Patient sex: F
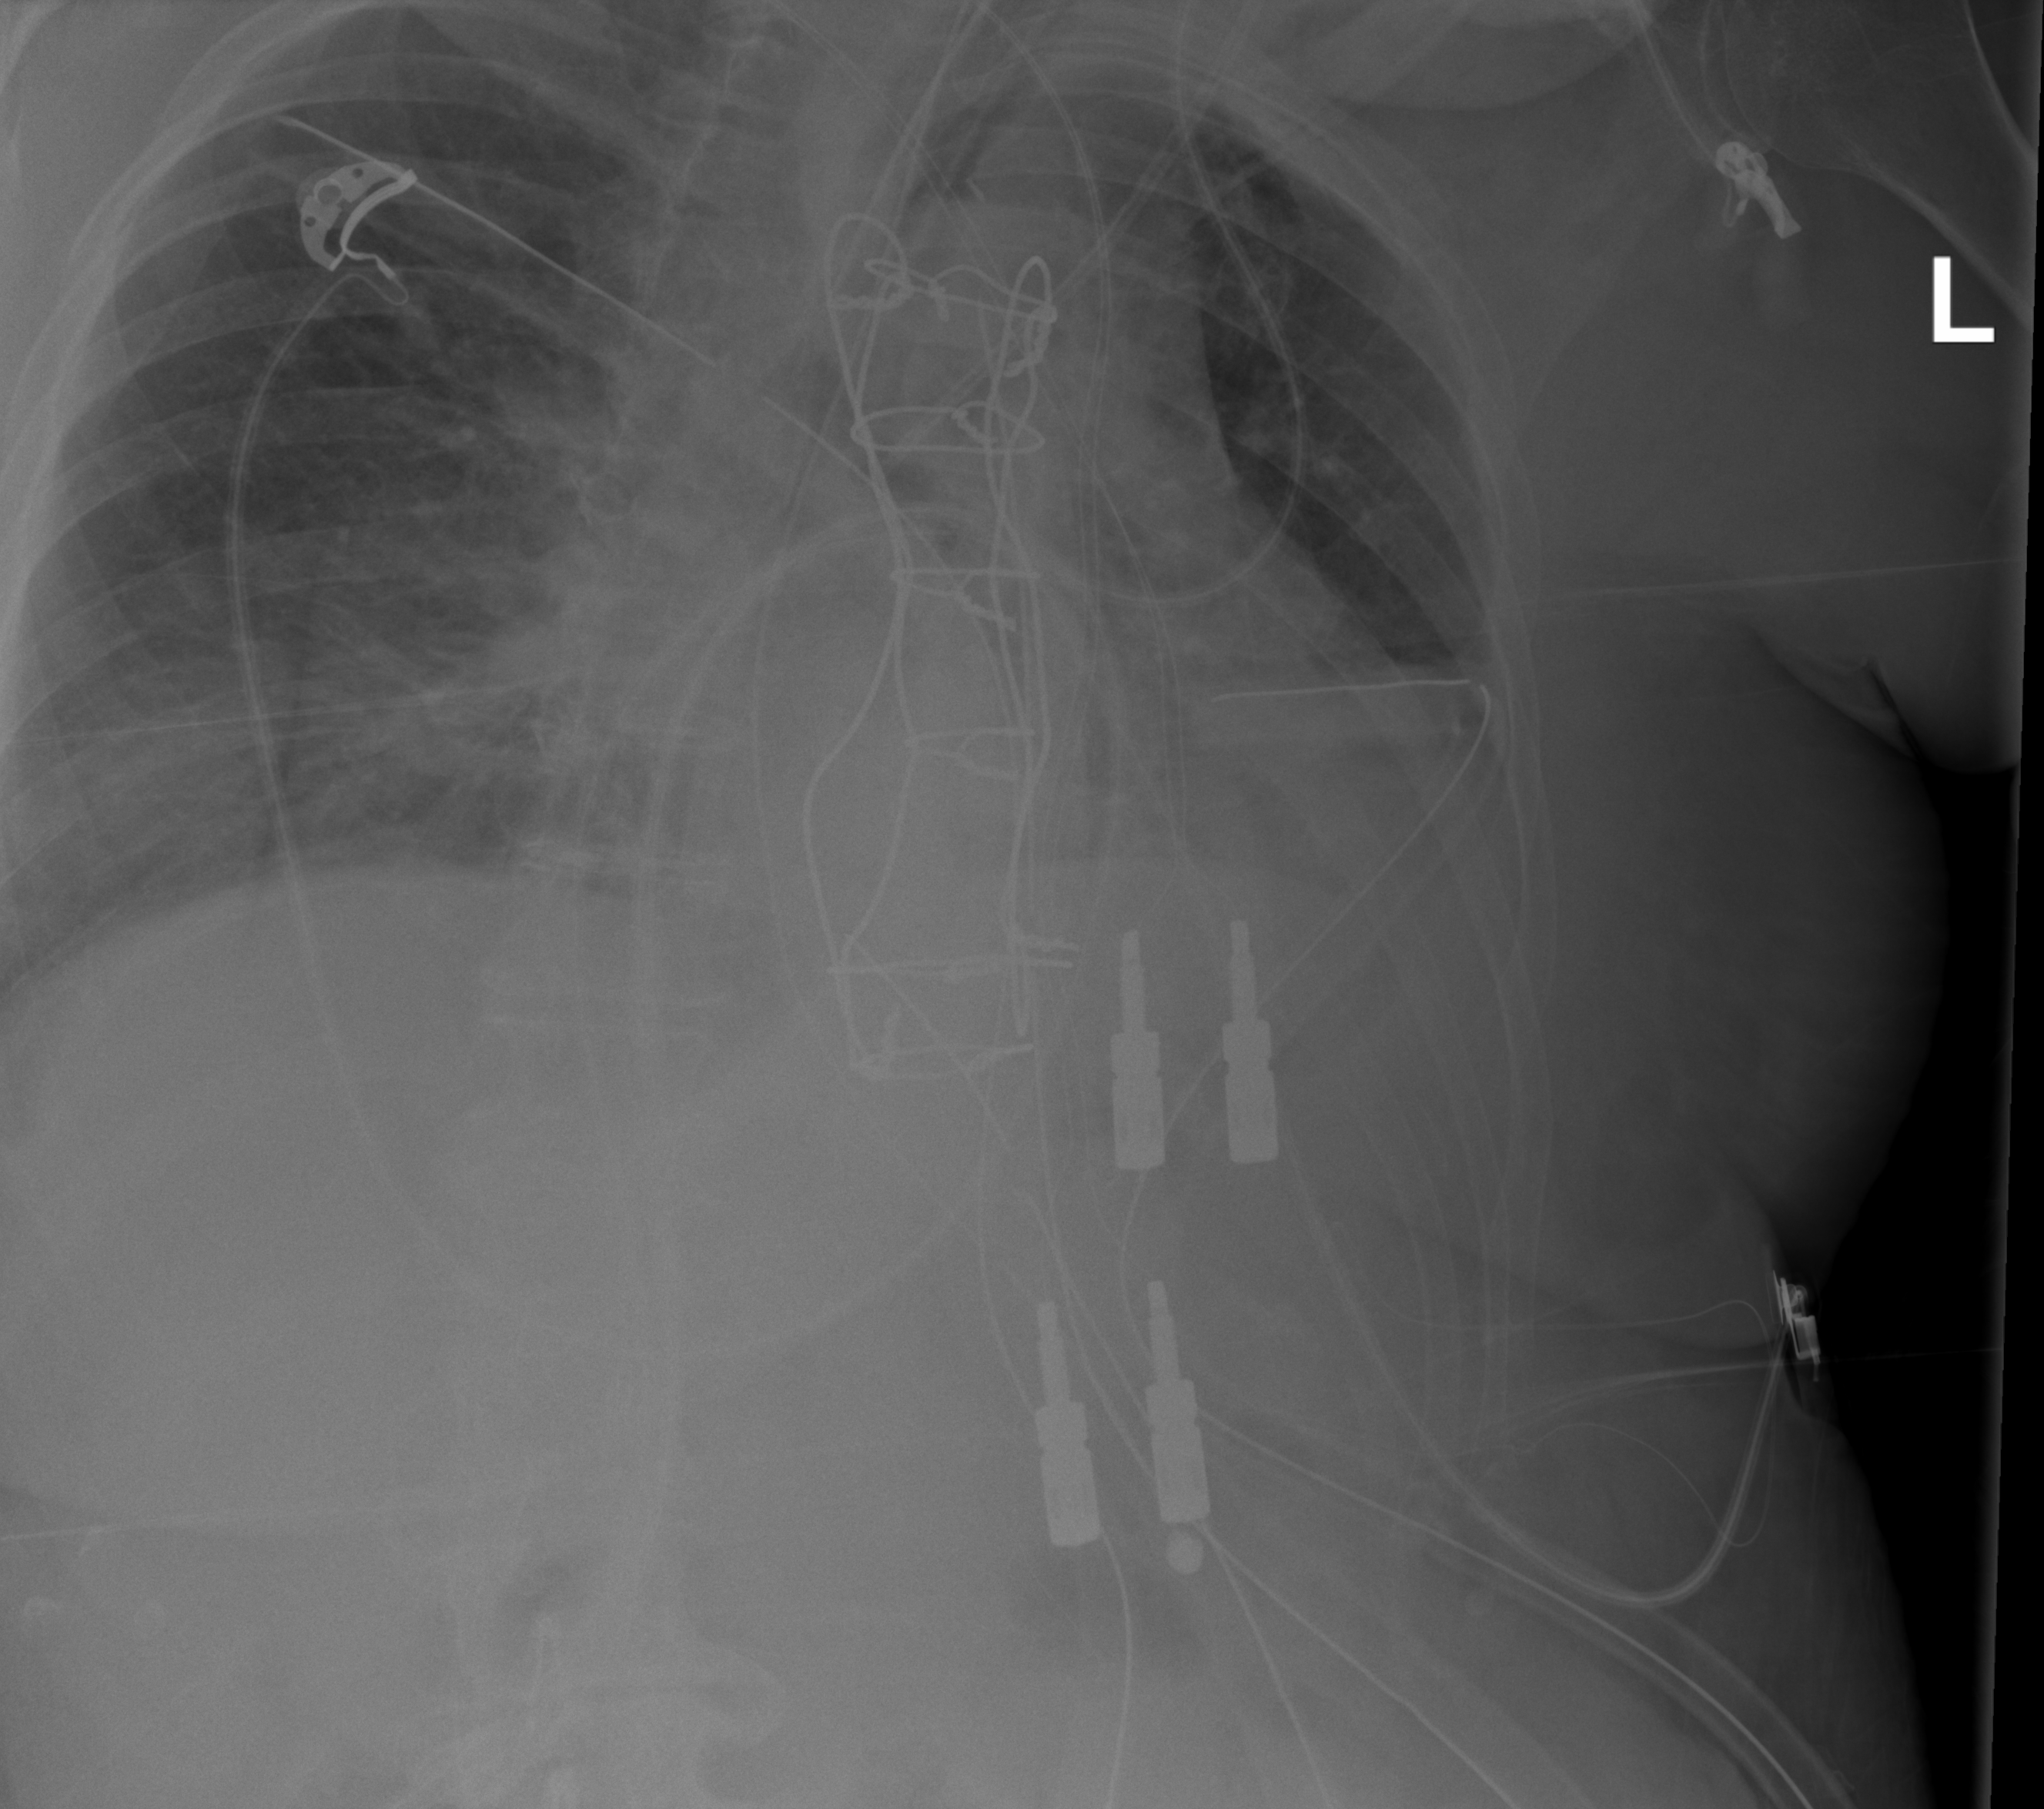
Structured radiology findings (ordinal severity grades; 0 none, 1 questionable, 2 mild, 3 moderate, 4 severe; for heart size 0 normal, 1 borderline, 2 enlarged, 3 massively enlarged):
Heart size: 2
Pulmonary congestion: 2
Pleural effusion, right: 2
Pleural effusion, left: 2
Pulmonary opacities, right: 2
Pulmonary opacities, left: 2
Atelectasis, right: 2
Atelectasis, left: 2